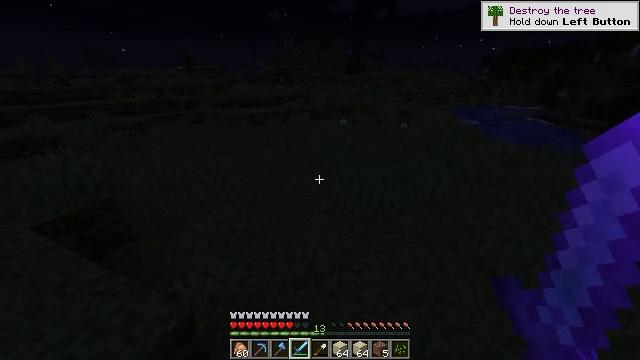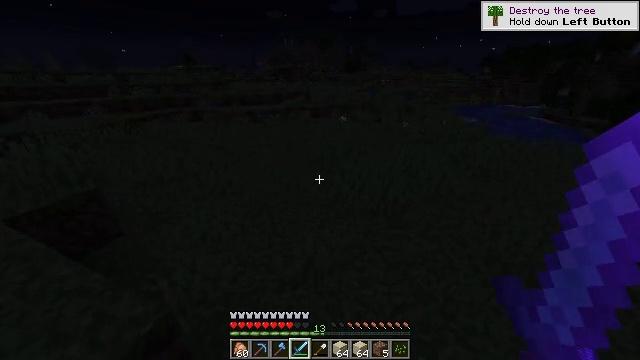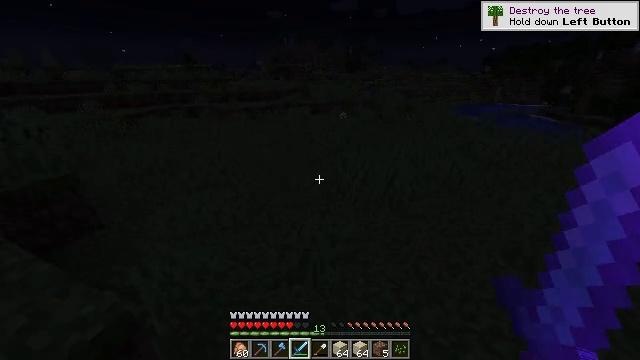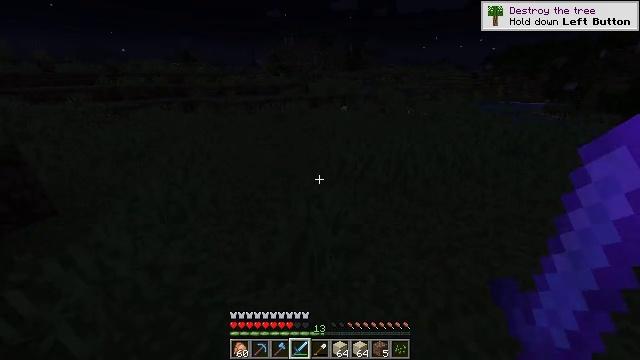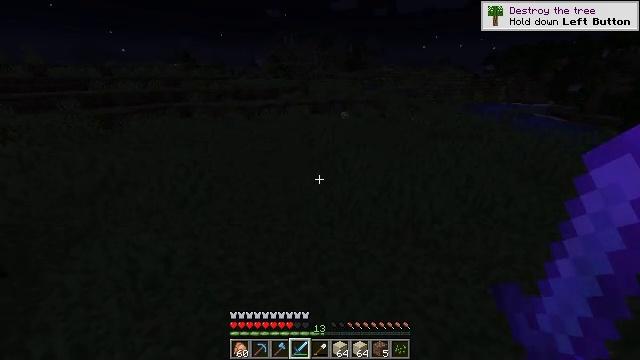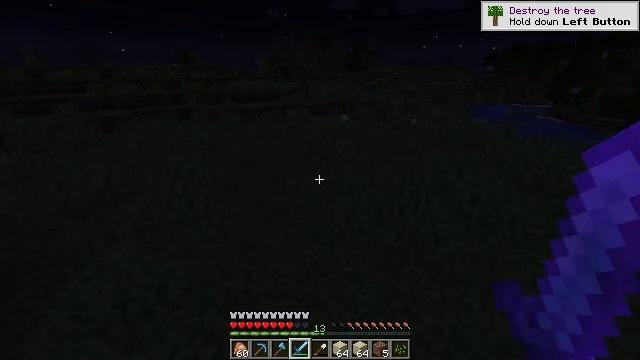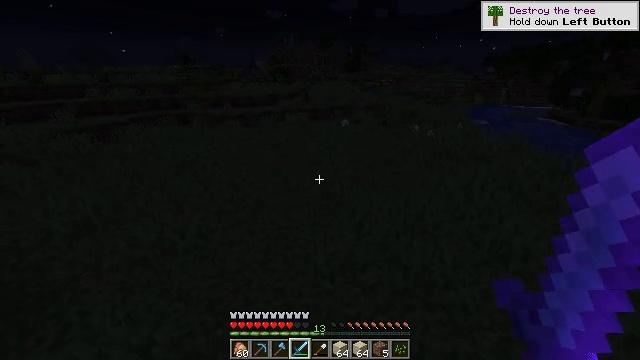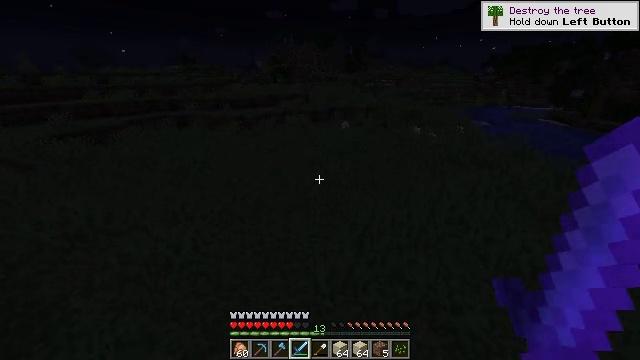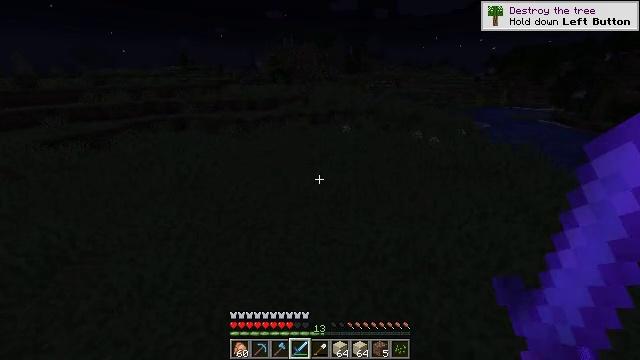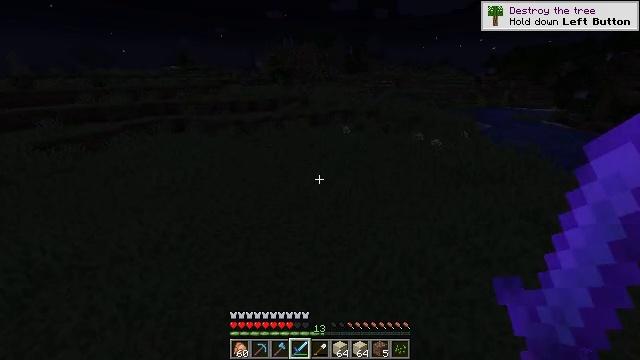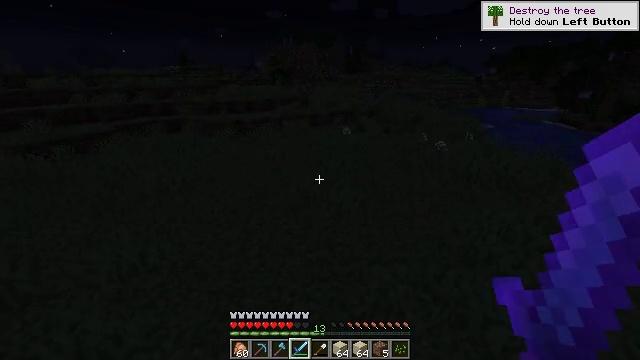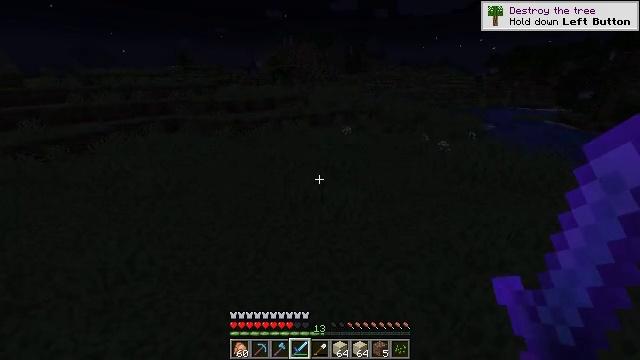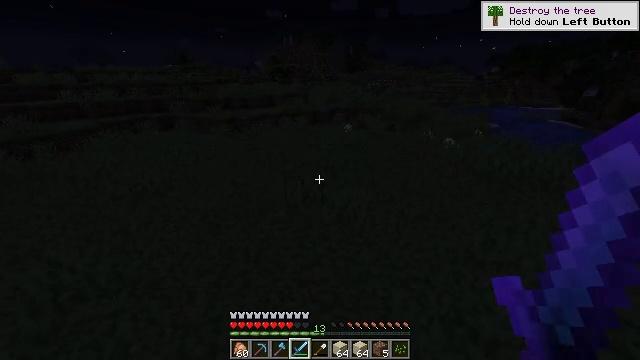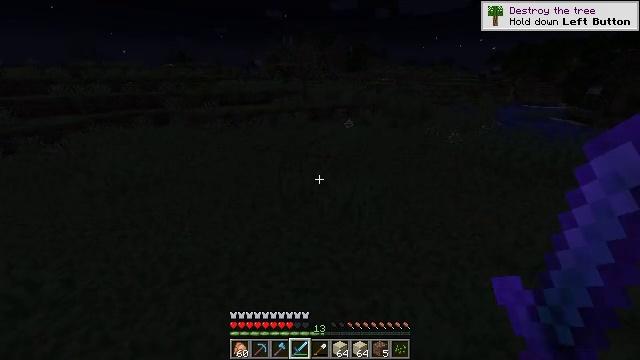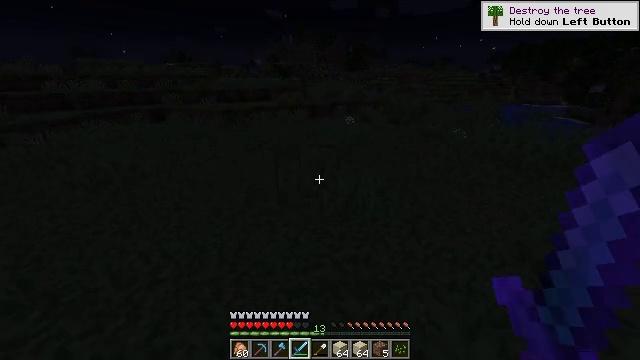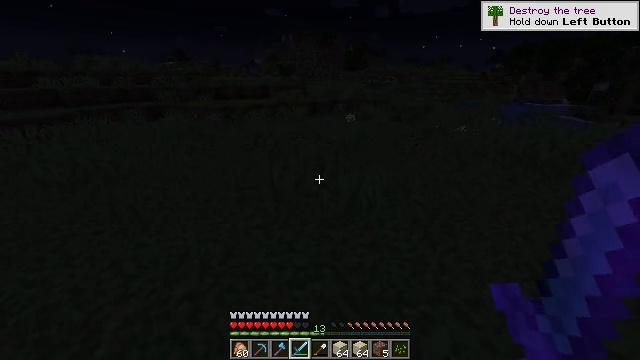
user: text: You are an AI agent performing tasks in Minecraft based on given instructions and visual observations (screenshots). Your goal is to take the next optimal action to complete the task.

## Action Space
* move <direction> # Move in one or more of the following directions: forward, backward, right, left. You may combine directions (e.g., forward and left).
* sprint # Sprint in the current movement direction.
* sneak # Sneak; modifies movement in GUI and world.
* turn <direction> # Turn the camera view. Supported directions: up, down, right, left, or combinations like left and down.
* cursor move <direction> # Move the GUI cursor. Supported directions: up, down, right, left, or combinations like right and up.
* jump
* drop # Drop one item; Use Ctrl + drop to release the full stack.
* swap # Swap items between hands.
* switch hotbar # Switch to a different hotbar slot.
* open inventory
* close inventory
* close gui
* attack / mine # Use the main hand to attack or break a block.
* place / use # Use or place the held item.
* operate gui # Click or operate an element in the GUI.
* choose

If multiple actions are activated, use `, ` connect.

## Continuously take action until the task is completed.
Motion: motion action
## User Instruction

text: Mine oak leaves.
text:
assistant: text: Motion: move forward, sprint, jump
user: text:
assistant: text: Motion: move forward, sprint, jump
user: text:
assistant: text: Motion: move forward, sprint, jump
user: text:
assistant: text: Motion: move forward, sprint, jump
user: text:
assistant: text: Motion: move forward, jump
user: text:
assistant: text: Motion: move forward, jump
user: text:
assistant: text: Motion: move forward, jump
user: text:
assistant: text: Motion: move forward, jump
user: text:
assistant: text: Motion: move forward, jump
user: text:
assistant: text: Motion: move forward, jump
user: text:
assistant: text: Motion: move forward, jump
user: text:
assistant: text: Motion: move forward, jump
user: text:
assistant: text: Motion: move forward, sprint, jump
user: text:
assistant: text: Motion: move forward, sprint, jump
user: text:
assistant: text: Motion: move forward, sprint, jump
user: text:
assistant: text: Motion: move forward, sprint, jump
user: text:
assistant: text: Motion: move forward, sprint, jump
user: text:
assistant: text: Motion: move forward, sprint, jump
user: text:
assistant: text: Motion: move forward, jump
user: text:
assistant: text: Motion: move forward, jump
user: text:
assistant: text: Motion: move forward, jump
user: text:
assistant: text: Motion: move forward, jump
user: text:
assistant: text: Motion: move forward, jump
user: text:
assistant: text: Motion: move forward, jump
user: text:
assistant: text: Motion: move forward, jump
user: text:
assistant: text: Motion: move forward, sprint, jump
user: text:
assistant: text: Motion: move forward, sprint, jump
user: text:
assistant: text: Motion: move forward, sprint, jump
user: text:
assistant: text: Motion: move forward, sprint, jump
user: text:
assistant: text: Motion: move forward, jump